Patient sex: F
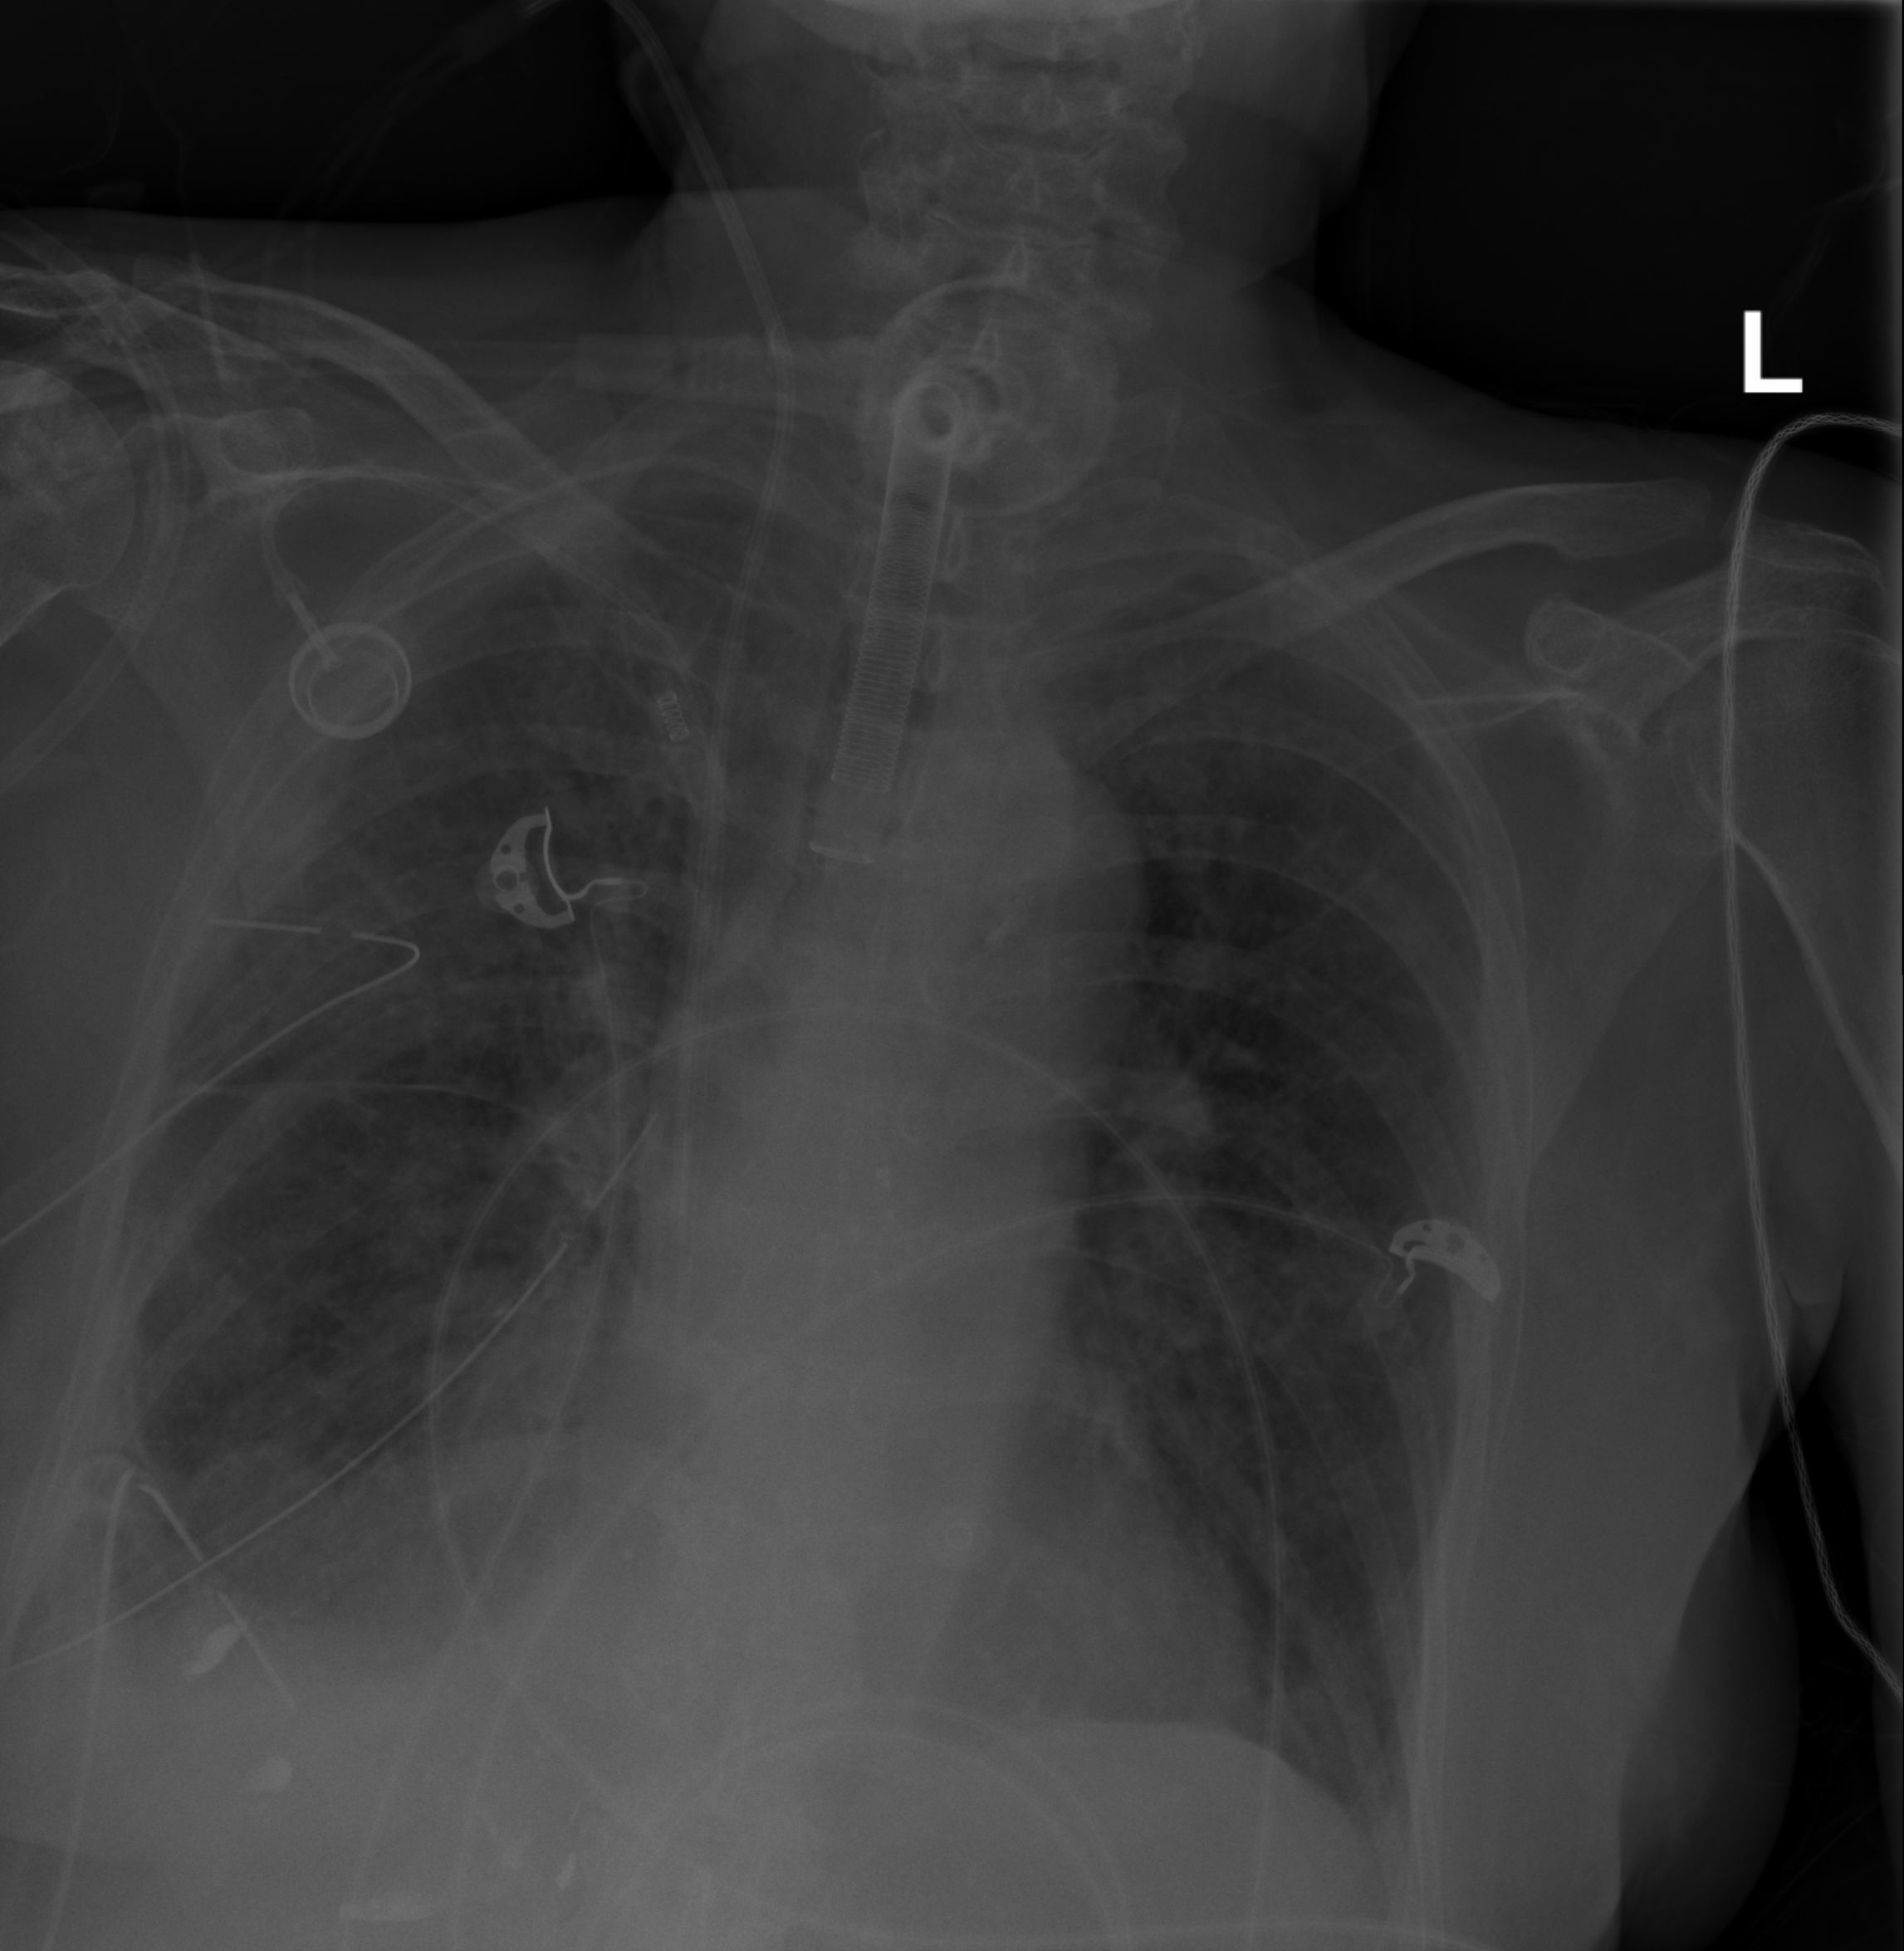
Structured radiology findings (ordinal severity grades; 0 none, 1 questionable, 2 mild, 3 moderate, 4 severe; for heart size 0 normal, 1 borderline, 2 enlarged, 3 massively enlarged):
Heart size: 0
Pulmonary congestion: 2
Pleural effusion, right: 2
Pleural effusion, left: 0
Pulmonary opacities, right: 0
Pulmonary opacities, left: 0
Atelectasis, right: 2
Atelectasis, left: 0